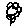
Label: flower